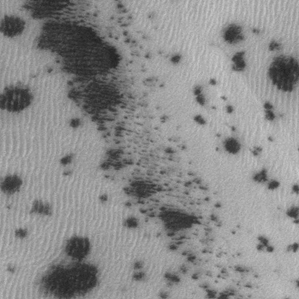
Label: frost